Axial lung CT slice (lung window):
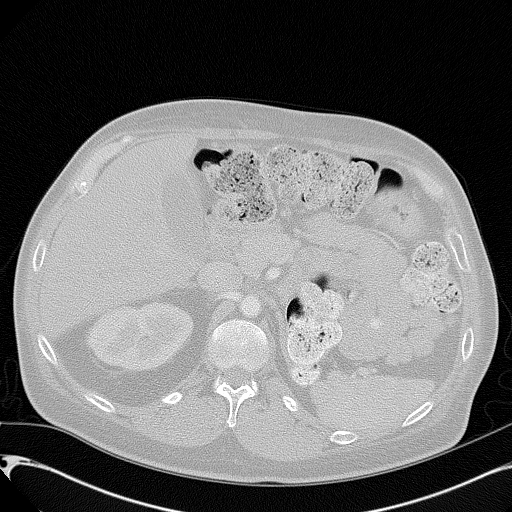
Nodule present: no